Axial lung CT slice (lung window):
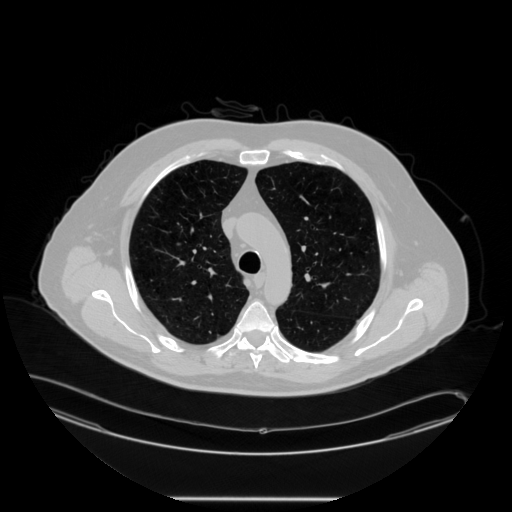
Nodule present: no